Field crop: maize
Growth stage: 2
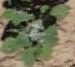
Species: chenopodium